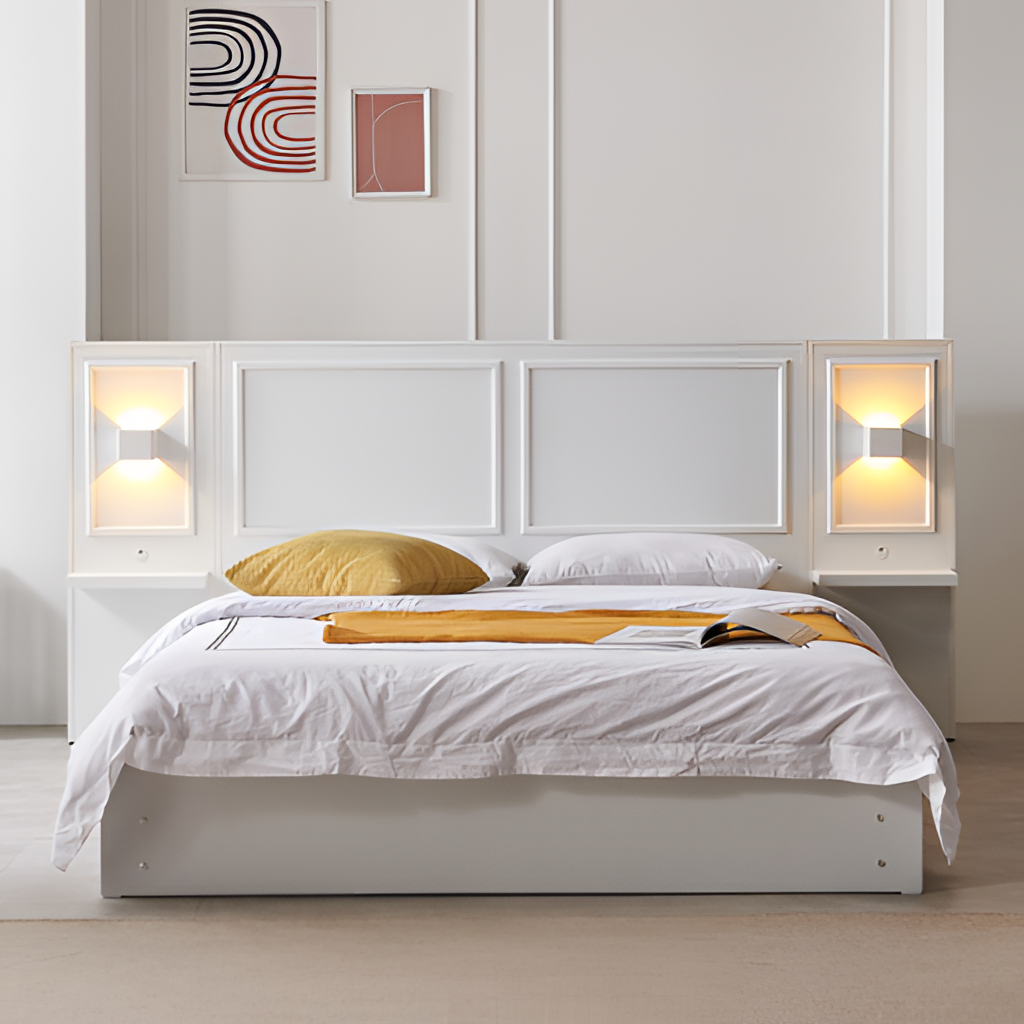
white wood backlit headboard bed, bedroom, wood flooring, with plank pattern, modern, white paint wallpaper, with solid pattern